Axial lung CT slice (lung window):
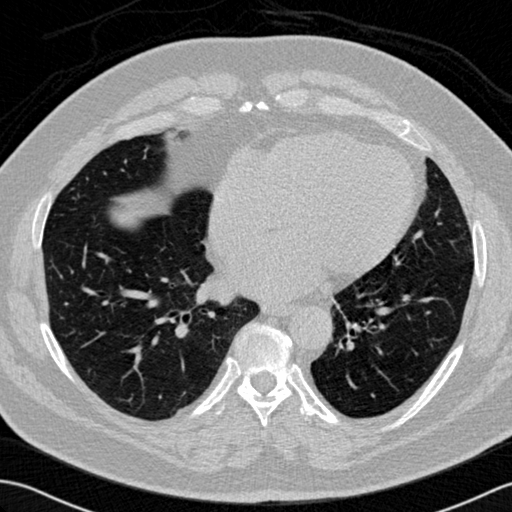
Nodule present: no